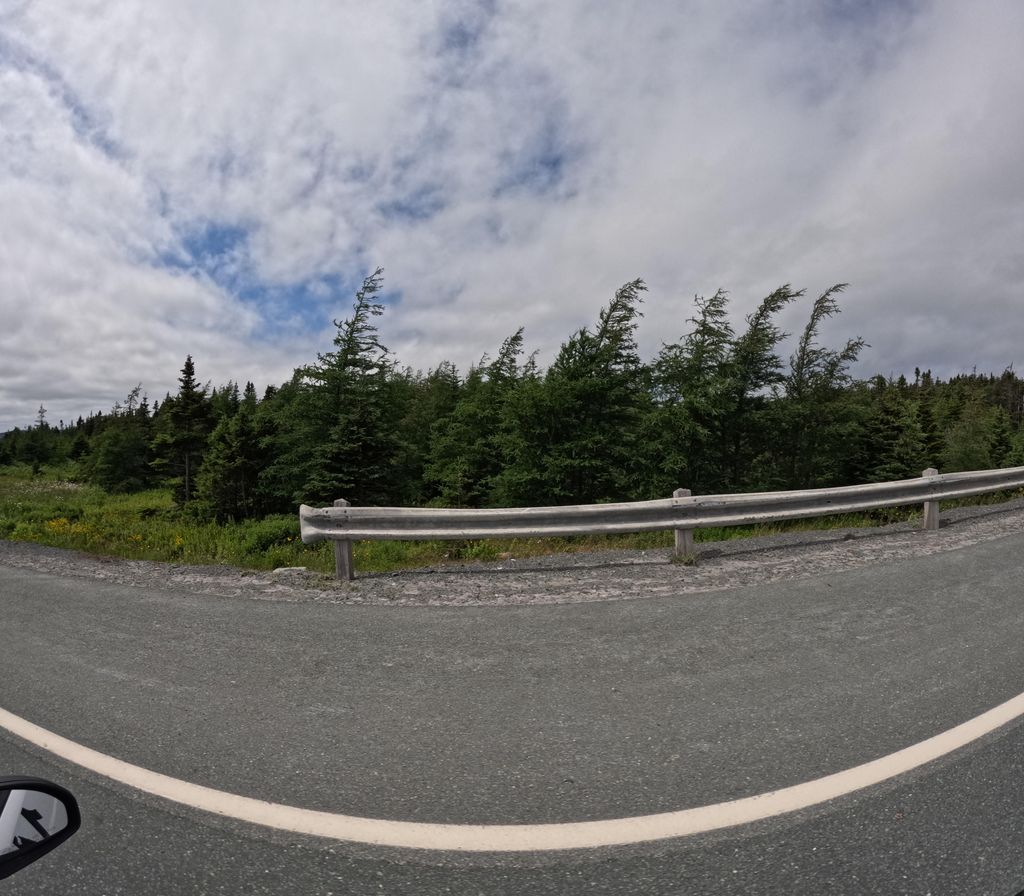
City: st_johns